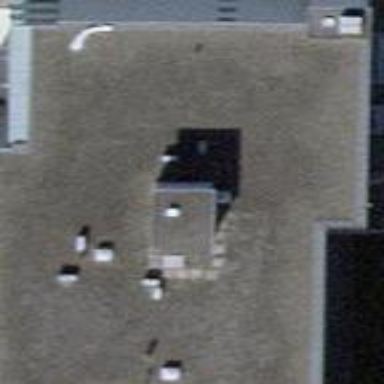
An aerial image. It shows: Flat-roofed building.